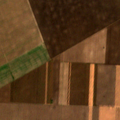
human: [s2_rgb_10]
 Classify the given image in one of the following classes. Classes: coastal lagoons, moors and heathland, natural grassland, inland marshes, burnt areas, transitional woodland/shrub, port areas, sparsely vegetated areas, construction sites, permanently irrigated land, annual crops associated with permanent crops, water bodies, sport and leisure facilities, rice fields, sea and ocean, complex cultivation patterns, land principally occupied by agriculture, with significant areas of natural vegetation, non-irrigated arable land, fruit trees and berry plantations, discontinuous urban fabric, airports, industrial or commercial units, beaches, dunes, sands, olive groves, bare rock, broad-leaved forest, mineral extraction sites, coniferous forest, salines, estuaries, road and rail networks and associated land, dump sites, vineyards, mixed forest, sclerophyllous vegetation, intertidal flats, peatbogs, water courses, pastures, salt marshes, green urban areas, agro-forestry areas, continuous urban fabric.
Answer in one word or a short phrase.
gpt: non-irrigated arable land